Question: I am dynamically creating a data table where there will be different tabs added as per object is passed.
While the tabs are getting created but switching is not happening because the call created by 'onclick' function is not getting called.
here is code example and screenshot below:
'''
aTag = $("<a href='#' onclick='nGActiveSheet="+nTabs+";makeView1("+ data +");'>"+sCurrTab+"</a>");
'''

The 'makeView1' function is accepting one parameter as object
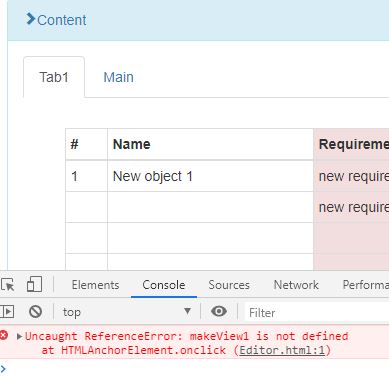
Answer: When you type javascript code directly in the 'onclick' attribute of an element, it is executed in the global scope. It will then loose all references to local variables.
In your case it's probably that 'makeView1' is not global, and therefore not defined when all is executed in the global scope.
Consider following snippet: 'makeView1' and 'test' both exist in the gloabal scope as well as locally in the IIFE (immediately invoked function expression). But when you click on the link, you can see it's the global function which is called, and the global 'test' variable which is used (you can click twice to verify the value has been set to 1.
You'll also notice that 'data' is not passed correctly, when it is concatenated to string in the attribute, '[object Object]' is used.
'''
var test = "global";
var data = { foo: 'global' };
function makeView1(_data){
console.log('global: ', _data);
console.log('test: ', test);
}
(function(){
var test = "local";
var data = { foo: 'local' };
function makeView1(_data){
console.log('local: ', _data);
console.log('test: ', test);
}
aTag = $('<a href="#" onclick="makeView1(''+ data +'');test=1;">TEST</a>');
aTag.appendTo('body');
})();
'''
'''
<script src="https://cdnjs.cloudflare.com/ajax/libs/jquery/3.3.1/jquery.min.js"></script>
'''
It's much better in this case to use the jQuery way yo attach event handlers with the 'on('click', function)' syntax. This way, the handler function will "remember" the scope from where it is created, and so you are not stuck with global variables.
You'll get rid of the object's conversion to string at the same time because you don't build a string for the onclick anymore, but rather attach a proper function handler to the event:
'''
var test = "global";
var data = { foo: 'global' };
function makeView1(_data){
console.log('global: ', _data);
console.log('test: ', test);
}
(function(){
var test = "local";
var data = { foo: 'local' };
function makeView1(_data){
console.log('local: ', _data);
console.log('test: ', test);
}
aTag = $('<a href="#">TEST</a>');
aTag.on('click', function(e){
makeView1(data);
test = 1;
});
aTag.appendTo('body');
})();
'''
'''
<script src="https://cdnjs.cloudflare.com/ajax/libs/jquery/3.3.1/jquery.min.js"></script>
'''